Interaction volume radius: 5 \u00c5
Interaction volume height: 10 \u00c5
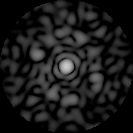
Disorder parameter: 0.846